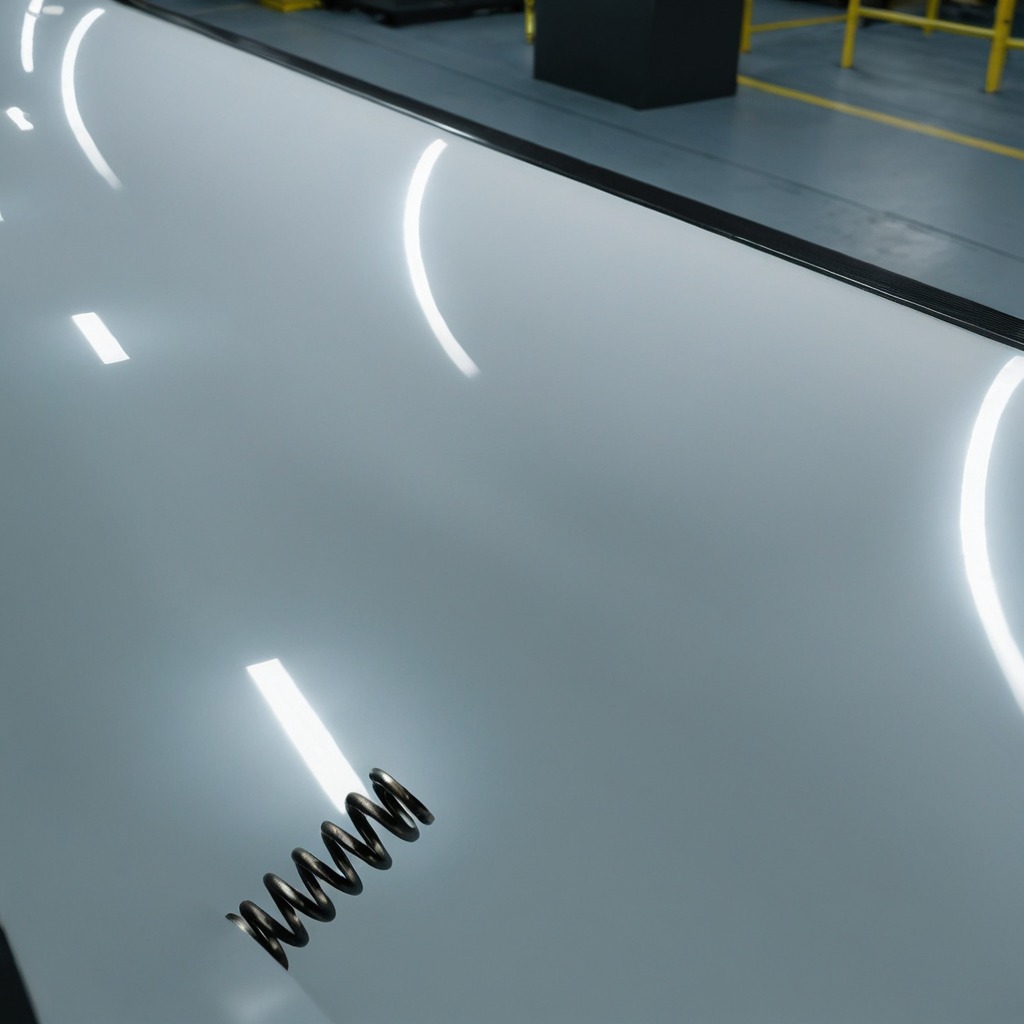
A coiled metal spring is lying on a high-gloss table.